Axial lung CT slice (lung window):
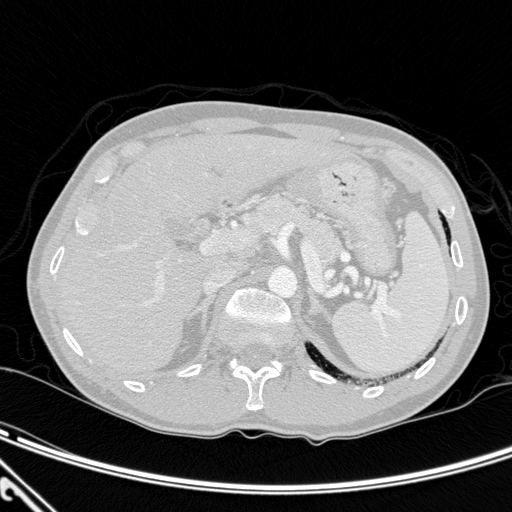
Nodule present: no